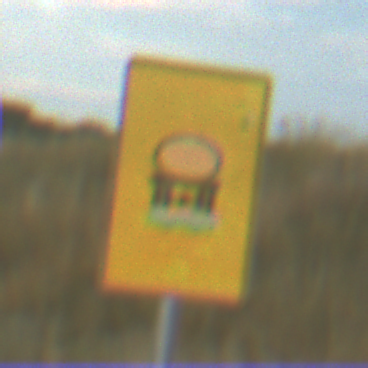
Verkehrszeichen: FahrzeugeMitWassergefaehrdenderLadungOhnePfeilsymbol
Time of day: SunriseSunset
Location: Outdoor (RoadRail)
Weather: PartlyCloudy
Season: NotSpecified
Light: Natural